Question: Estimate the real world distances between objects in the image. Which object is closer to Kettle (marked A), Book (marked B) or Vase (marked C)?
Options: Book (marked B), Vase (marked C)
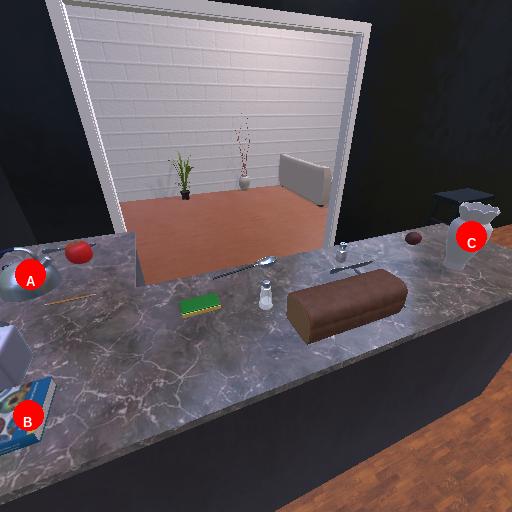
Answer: Book (marked B)